Aerial crown-view tile of a tropical tree (Barro Colorado Island, Panama), acquired 20250715:
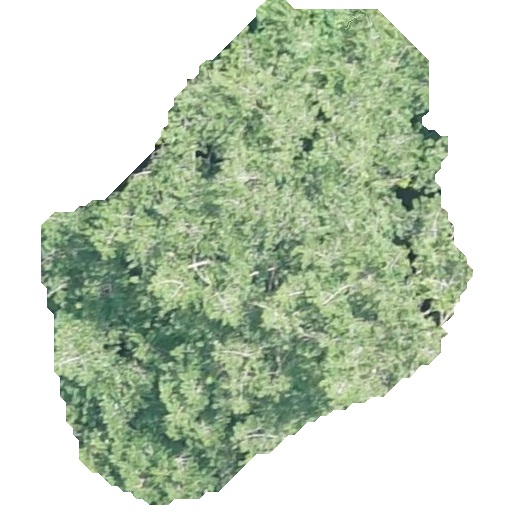
Species: Virola fosteri
GBIF accepted scientific name: Virola fosteri
Crown area: 211.337 m²